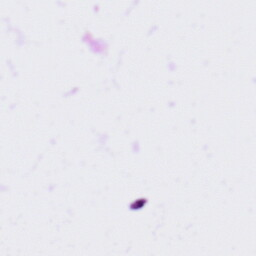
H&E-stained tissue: Tonsil